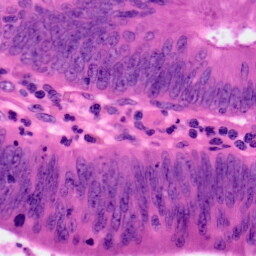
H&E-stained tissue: Colon